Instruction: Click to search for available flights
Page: home
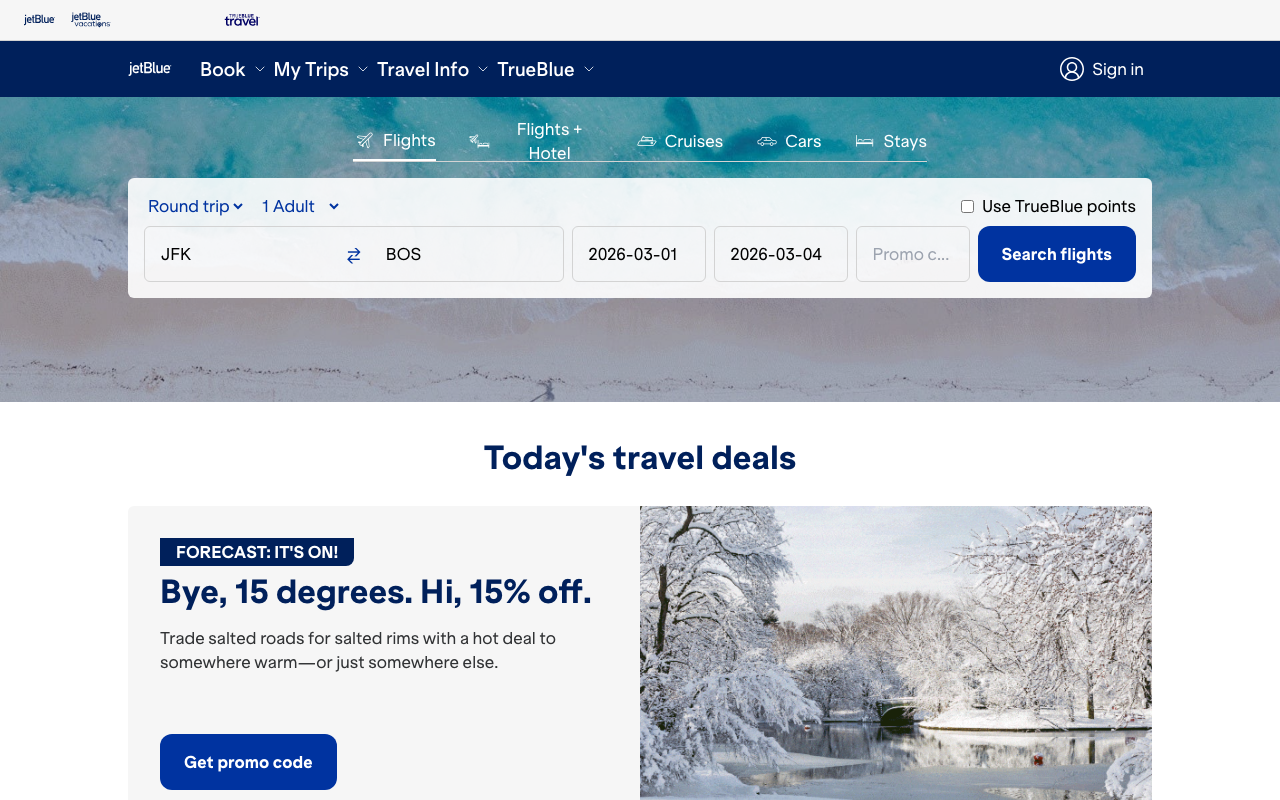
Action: click